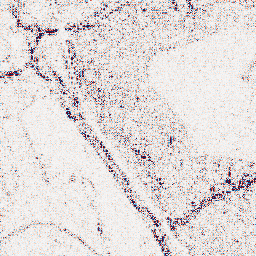
Category: wavelet
Decomposition family: wavelet_dwt
Decomposition parameters: wavelet: db4
level: 1
Upsampling method: quintic
Upsampling parameters: scale: 2
Upsampling scale: 2